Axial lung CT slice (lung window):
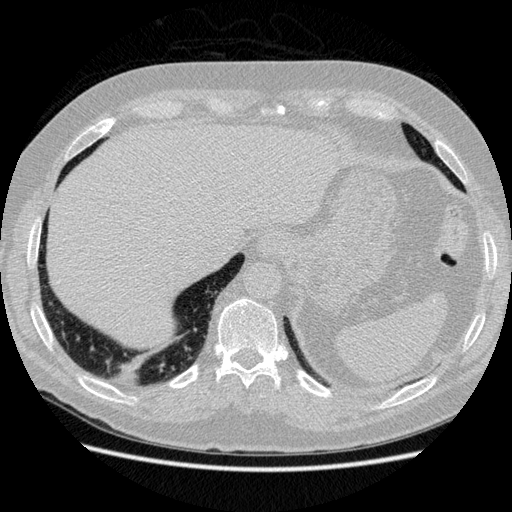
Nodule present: no